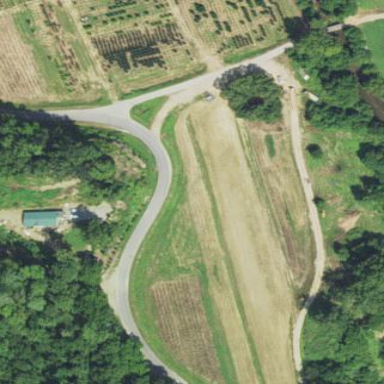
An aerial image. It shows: Plant nursery specializing in trees.